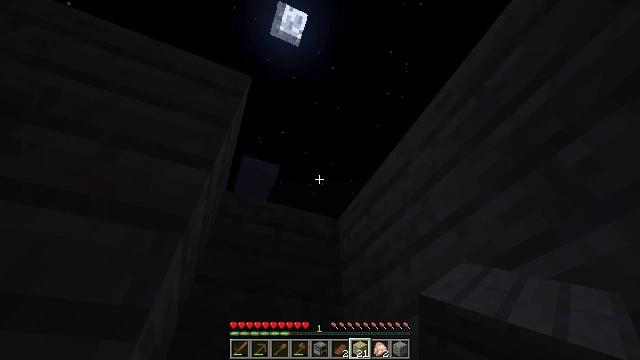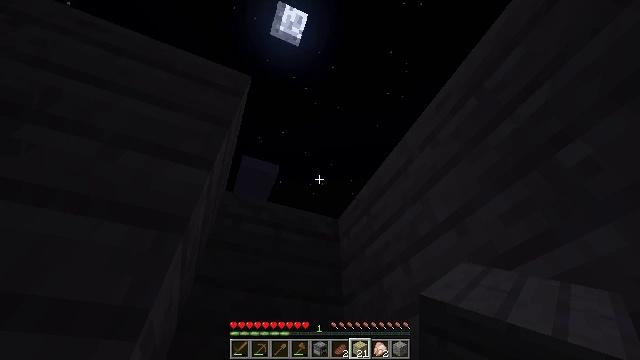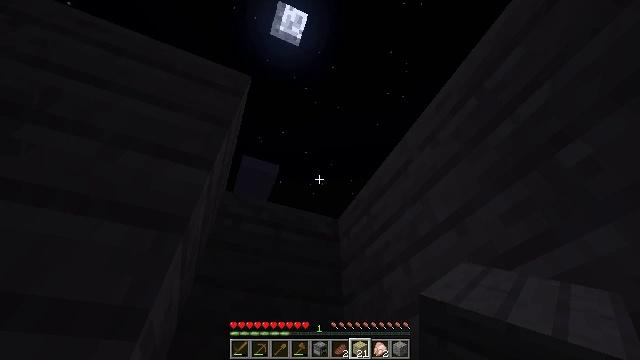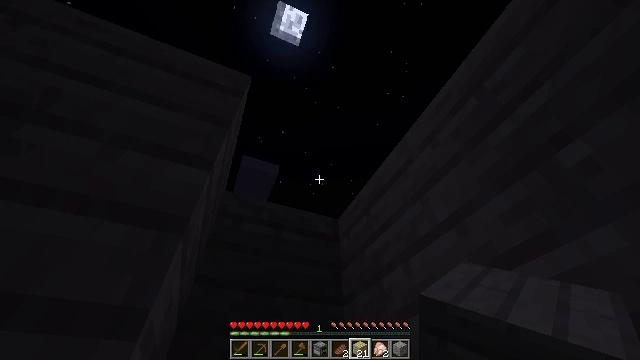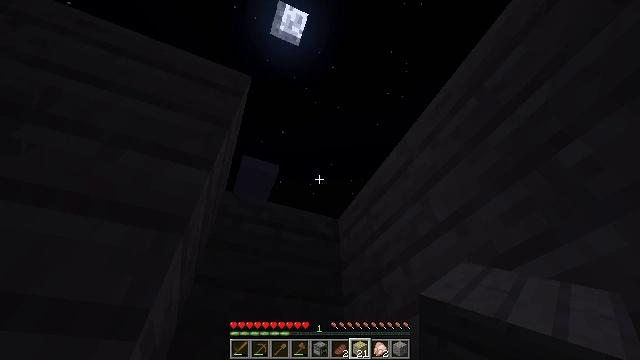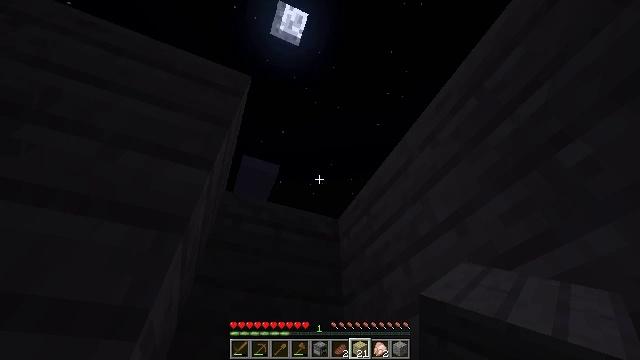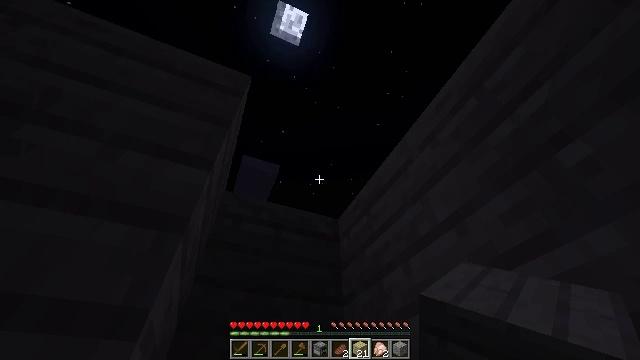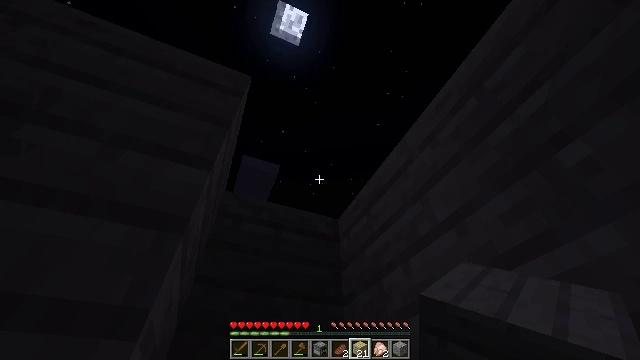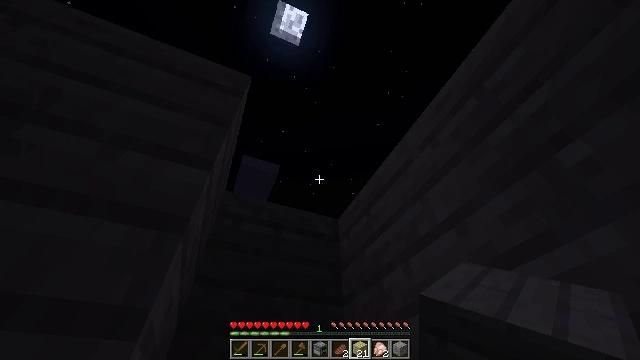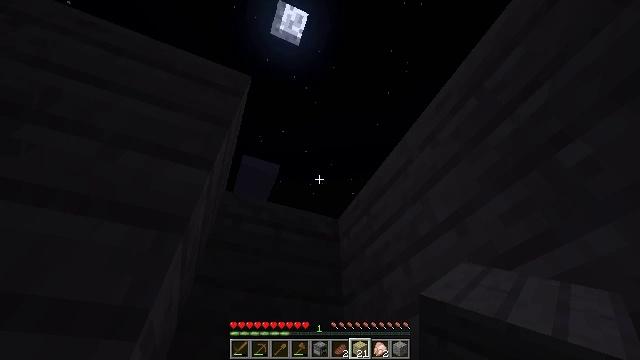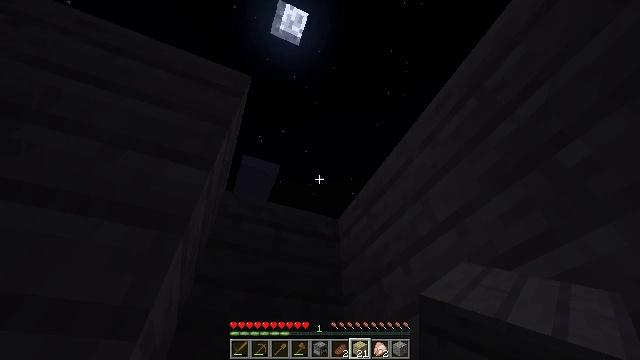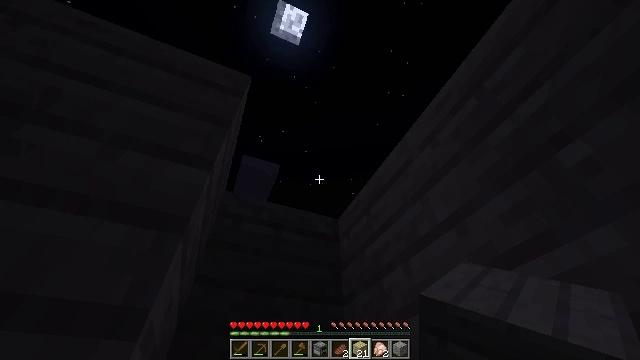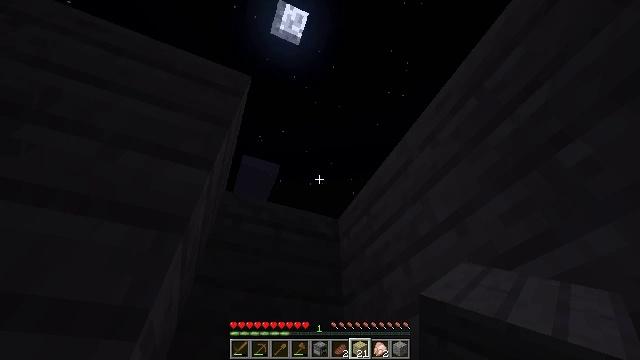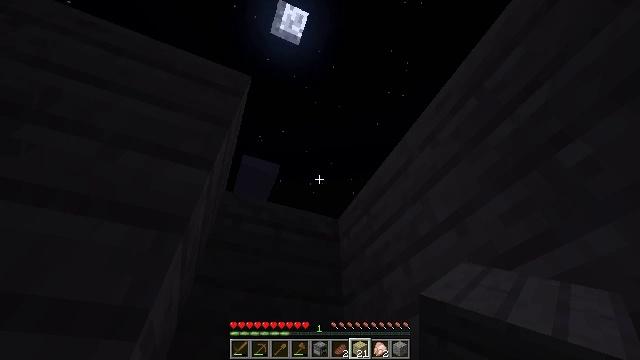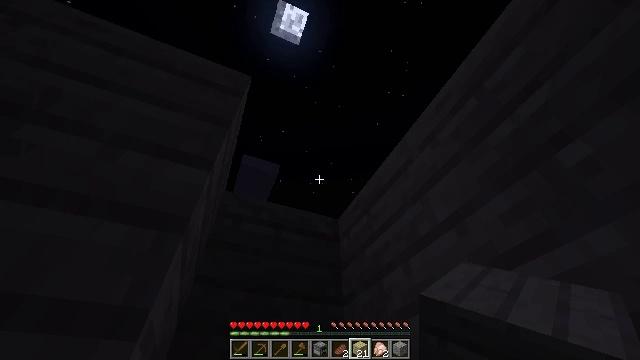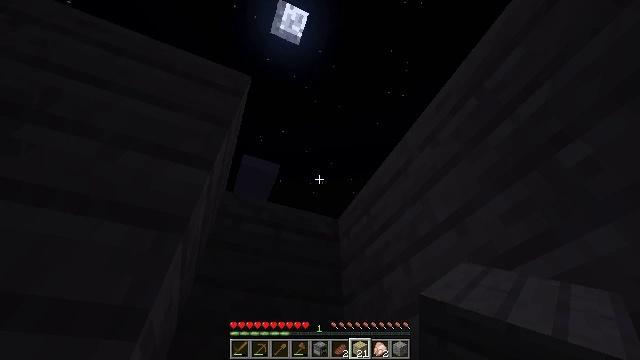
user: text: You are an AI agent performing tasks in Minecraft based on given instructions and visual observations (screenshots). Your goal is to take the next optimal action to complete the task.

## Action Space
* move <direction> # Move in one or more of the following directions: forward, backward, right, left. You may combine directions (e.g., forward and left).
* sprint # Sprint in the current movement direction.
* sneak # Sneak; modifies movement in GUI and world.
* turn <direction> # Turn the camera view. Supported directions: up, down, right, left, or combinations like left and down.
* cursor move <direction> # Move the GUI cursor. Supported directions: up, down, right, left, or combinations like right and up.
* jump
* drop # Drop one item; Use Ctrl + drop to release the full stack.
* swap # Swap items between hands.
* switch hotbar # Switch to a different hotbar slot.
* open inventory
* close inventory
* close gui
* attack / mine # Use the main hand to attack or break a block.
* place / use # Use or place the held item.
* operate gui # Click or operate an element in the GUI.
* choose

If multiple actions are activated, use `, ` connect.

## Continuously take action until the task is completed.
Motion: motion action
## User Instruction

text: Attack the birch planks to recycle them.
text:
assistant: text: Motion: no_op
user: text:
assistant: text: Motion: no_op
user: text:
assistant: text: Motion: no_op
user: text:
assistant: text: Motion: no_op
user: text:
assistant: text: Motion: no_op
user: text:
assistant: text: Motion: no_op
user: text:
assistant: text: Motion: no_op
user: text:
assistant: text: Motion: no_op
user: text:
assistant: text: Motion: no_op
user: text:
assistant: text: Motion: no_op
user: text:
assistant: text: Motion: no_op
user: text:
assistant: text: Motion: no_op
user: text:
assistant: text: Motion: no_op
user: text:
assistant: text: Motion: no_op
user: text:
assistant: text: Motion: no_op
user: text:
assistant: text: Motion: no_op
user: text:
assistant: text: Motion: no_op
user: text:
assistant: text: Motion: no_op
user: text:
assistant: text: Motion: no_op
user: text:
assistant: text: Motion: no_op
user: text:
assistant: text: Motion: no_op
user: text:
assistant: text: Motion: no_op
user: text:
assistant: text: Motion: no_op
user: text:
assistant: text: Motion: no_op
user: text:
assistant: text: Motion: no_op
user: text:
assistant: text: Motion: no_op
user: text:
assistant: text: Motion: no_op
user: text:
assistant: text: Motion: no_op
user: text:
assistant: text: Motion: no_op
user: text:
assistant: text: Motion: no_op